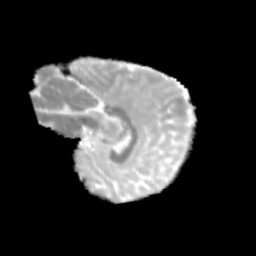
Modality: MD
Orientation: sagittal
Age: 9
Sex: female
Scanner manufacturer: siemens
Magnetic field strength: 3 T
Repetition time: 3.8 s
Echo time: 0.07 s